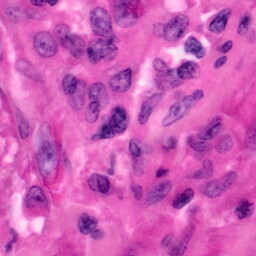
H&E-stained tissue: Pancreatic